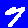
Digit: 7